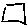
Label: square